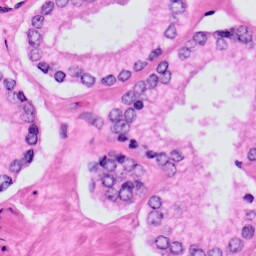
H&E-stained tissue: Prostate